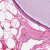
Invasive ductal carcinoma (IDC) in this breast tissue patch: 0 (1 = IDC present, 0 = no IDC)